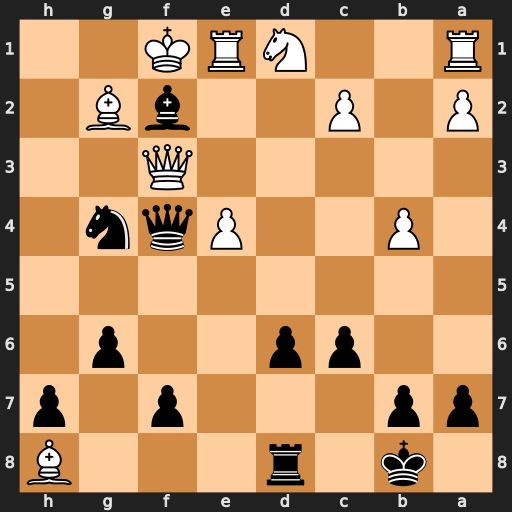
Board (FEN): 1k1r3B/pp3p1p/2pp2p1/8/1P2Pqn1/5Q2/P1P2bB1/R2NRK2
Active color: b
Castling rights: -
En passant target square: -
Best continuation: Nh2+ Kxf2 Nxf3